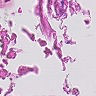
Metastatic tissue present: no